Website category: auto
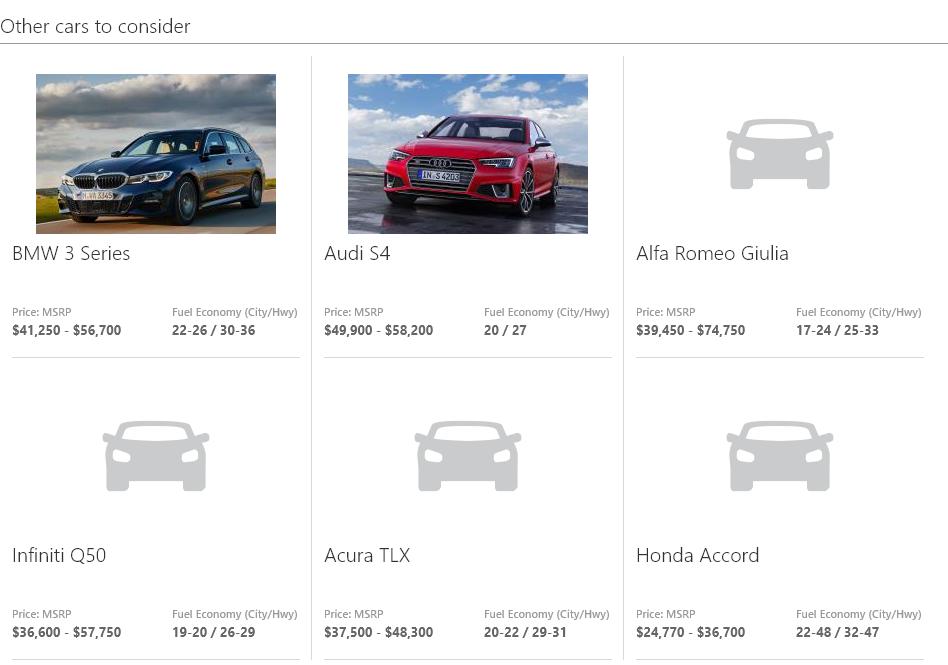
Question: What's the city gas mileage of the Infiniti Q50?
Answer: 19-20

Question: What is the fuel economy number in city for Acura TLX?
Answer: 20-22

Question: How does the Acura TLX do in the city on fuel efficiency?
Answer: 20-22

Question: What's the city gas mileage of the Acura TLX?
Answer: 20-22

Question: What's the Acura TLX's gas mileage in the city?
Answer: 20-22

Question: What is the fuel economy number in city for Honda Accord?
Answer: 22-48

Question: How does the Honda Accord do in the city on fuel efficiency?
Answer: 22-48

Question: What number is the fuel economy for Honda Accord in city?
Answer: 22-48

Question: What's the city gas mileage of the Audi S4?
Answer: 20

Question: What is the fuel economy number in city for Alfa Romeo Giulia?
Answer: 17-24

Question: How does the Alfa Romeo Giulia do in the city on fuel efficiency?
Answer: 17-24

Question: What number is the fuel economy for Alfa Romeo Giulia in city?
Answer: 17-24

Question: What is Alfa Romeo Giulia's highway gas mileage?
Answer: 25-33

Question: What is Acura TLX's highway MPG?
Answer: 29-31

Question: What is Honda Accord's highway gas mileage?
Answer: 32-47

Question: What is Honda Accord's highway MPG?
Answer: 32-47

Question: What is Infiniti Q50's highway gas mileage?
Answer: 26-29

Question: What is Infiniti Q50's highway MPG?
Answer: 26-29

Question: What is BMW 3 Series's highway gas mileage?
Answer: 30-36

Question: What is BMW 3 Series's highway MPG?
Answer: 30-36

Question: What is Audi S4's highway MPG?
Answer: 27

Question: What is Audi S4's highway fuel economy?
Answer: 27

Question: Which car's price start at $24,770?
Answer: Honda Accord

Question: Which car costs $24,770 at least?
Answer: Honda Accord

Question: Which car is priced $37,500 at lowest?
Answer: Acura TLX

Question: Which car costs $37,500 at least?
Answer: Acura TLX

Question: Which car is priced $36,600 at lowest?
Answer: Infiniti Q50

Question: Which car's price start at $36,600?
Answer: Infiniti Q50

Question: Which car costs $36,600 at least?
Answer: Infiniti Q50

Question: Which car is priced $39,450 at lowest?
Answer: Alfa Romeo Giulia

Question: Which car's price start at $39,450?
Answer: Alfa Romeo Giulia

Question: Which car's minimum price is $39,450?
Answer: Alfa Romeo Giulia

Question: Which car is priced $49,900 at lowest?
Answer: Audi S4

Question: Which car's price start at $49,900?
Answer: Audi S4

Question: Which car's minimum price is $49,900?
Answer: Audi S4

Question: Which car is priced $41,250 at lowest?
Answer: BMW 3 Series

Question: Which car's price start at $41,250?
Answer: BMW 3 Series

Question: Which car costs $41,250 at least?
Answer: BMW 3 Series

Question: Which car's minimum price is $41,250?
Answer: BMW 3 Series

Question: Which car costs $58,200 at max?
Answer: Audi S4

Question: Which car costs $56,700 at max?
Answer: BMW 3 Series

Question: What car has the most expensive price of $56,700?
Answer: BMW 3 Series

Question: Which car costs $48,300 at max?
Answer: Acura TLX

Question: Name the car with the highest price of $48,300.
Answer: Acura TLX

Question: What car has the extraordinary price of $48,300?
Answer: Acura TLX

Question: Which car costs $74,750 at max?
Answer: Alfa Romeo Giulia

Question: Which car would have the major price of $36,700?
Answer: Honda Accord

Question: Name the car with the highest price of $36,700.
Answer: Honda Accord

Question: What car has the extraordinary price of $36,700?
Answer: Honda Accord

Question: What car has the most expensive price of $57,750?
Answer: Infiniti Q50

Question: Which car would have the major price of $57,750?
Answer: Infiniti Q50

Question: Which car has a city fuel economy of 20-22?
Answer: Acura TLX

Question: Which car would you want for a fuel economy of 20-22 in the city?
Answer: Acura TLX

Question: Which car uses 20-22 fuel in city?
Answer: Acura TLX

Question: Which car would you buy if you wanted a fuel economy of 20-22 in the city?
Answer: Acura TLX

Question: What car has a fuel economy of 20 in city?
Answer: Audi S4

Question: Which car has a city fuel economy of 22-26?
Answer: BMW 3 Series

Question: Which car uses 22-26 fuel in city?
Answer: BMW 3 Series

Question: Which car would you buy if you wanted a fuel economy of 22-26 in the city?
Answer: BMW 3 Series

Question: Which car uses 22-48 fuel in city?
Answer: Honda Accord

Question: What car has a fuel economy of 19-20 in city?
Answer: Infiniti Q50

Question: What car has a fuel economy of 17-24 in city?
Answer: Alfa Romeo Giulia

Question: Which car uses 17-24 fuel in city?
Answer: Alfa Romeo Giulia

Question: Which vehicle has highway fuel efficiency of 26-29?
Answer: Infiniti Q50